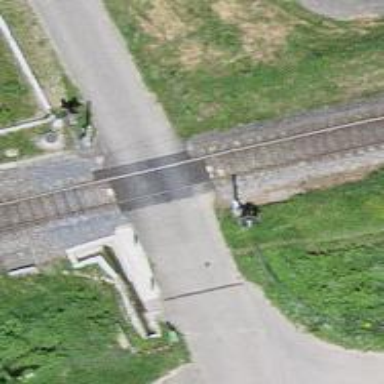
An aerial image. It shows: Railway level crossing.